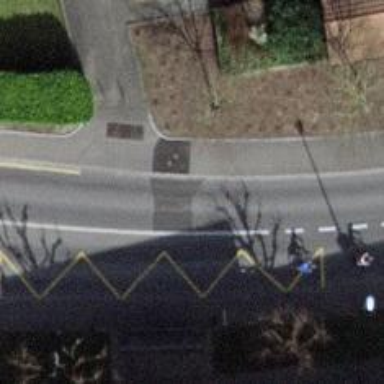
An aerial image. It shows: Bus stop with designated stop position for public transport.